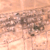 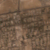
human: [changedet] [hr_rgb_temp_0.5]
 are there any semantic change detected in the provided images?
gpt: A vertical road was built above the residential area.